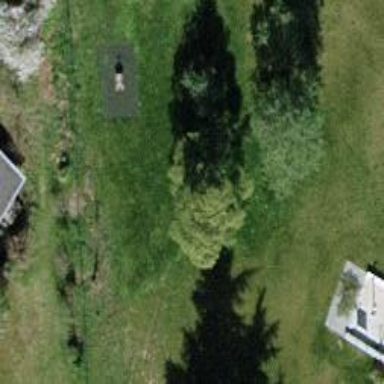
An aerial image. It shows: Mixed leaf-type tree in natural setting.